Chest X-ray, PA view. Patient: 40 years old, sex M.
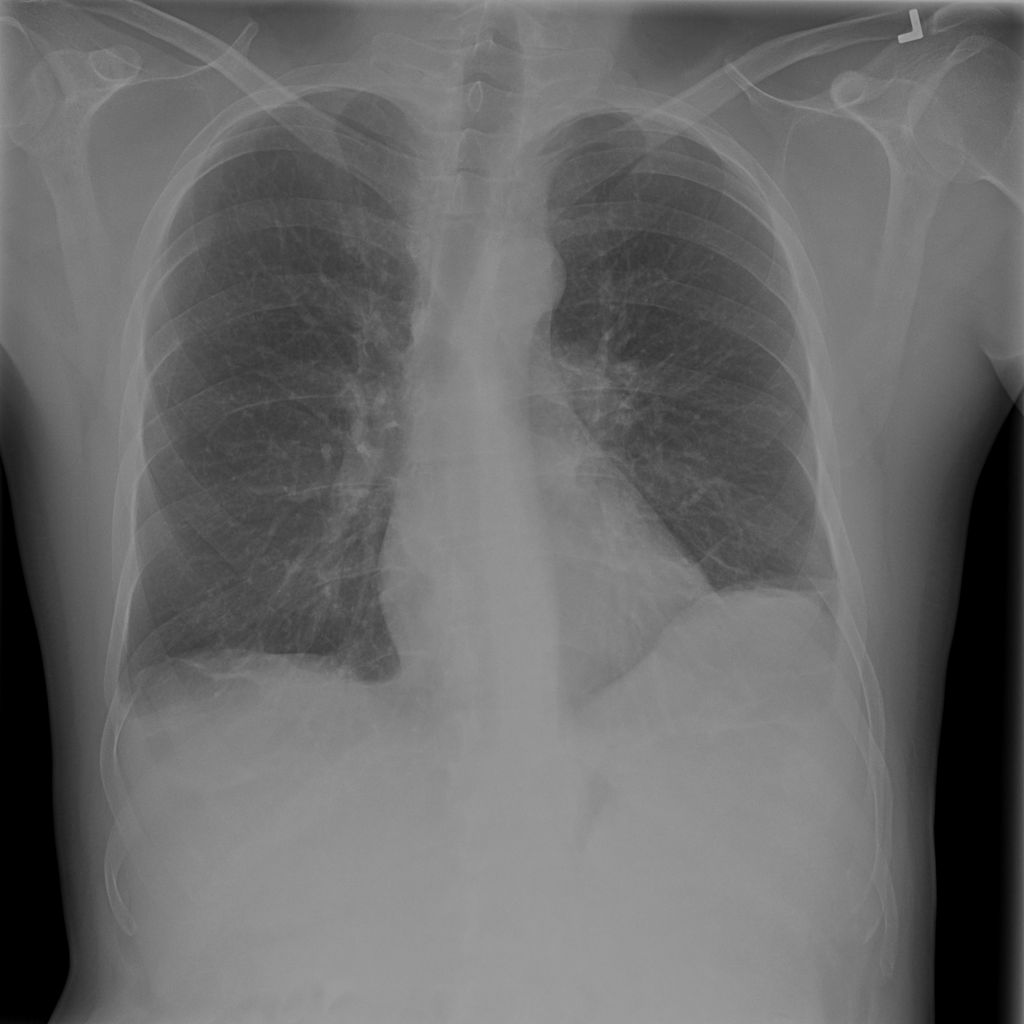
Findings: No Finding